Question: Count the number of objects in the diagram.
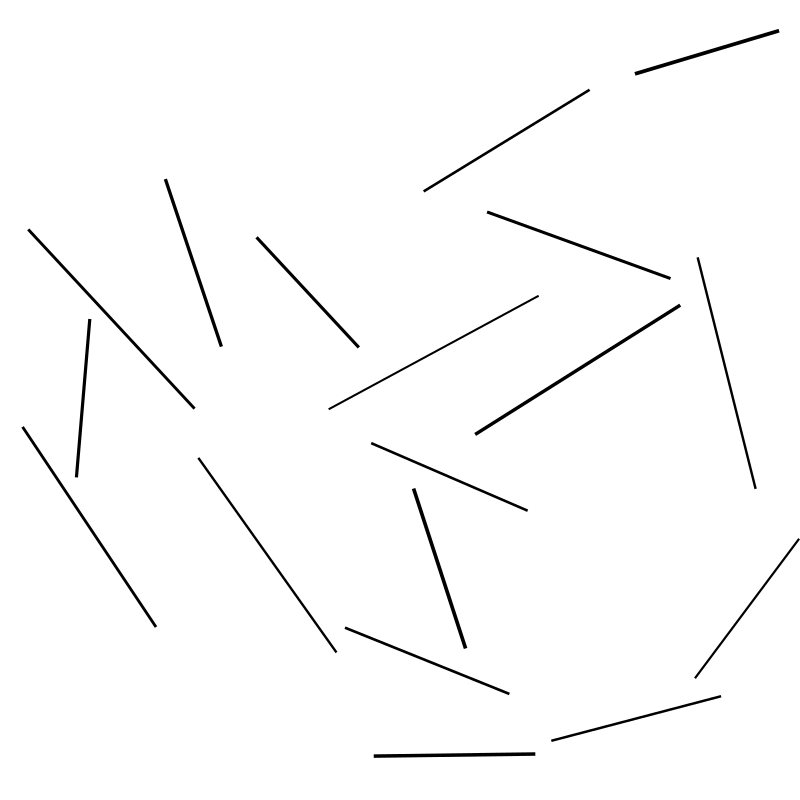
Answer: 18